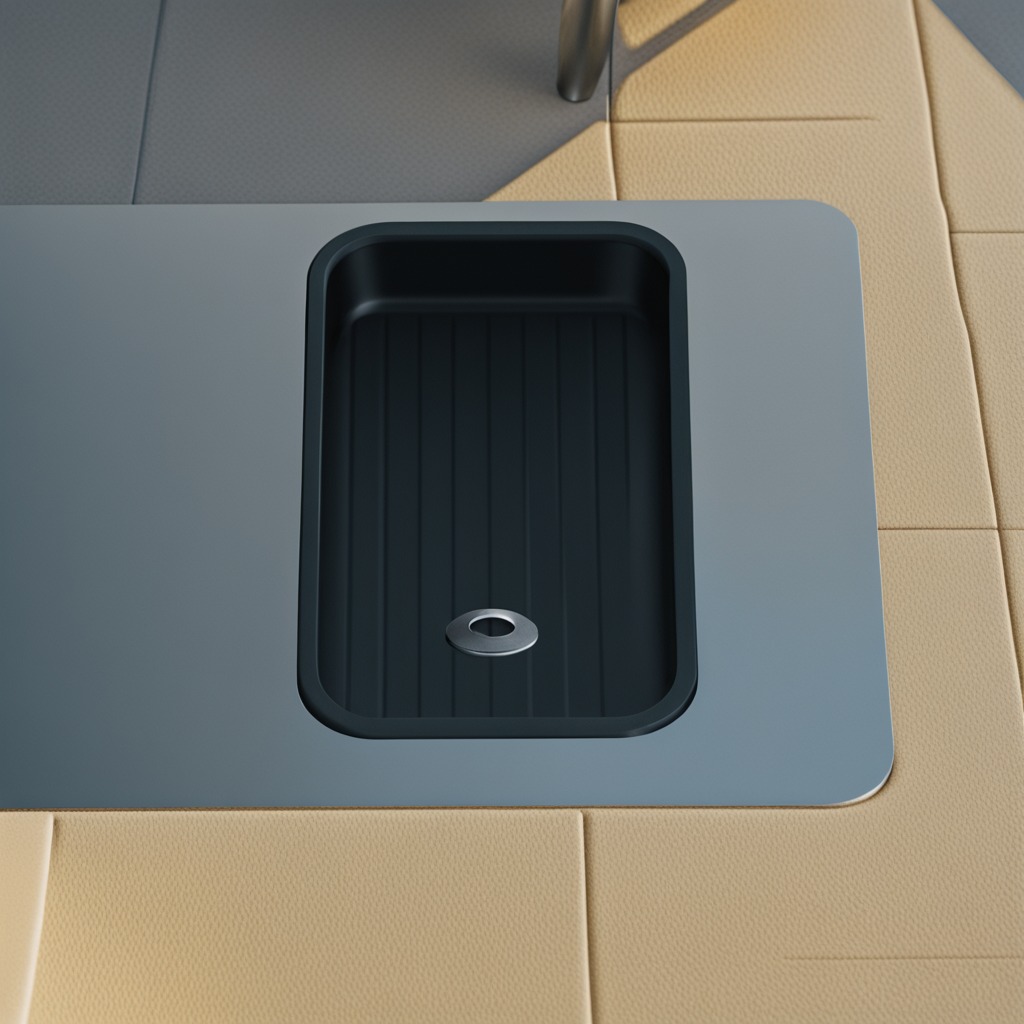
A flat metal washer lies on the textured surface of the utility table.